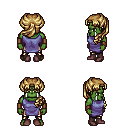
a pixel art fantasy rpg character, male body template, orc, green skin, chain tabard jacket, gold greaves, blonde princess hairstyle, leather bracers, maroon shoes, four views (front, back, left, right), 2x2 character sprite sheet, small pixel art, hard edges, no anti-aliasing